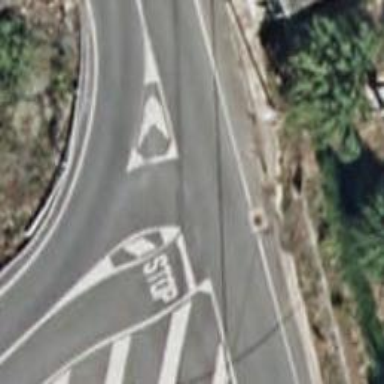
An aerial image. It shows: Road with stop sign.